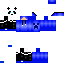
A female animal skin with dark skin, wearing white bald dressed in a blue robe top and blue pants, featuring a closed mouth.